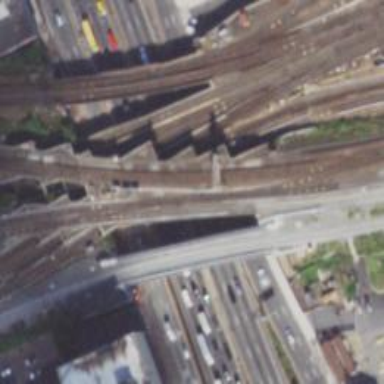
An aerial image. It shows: Railway bridge with electrified rail tracks.